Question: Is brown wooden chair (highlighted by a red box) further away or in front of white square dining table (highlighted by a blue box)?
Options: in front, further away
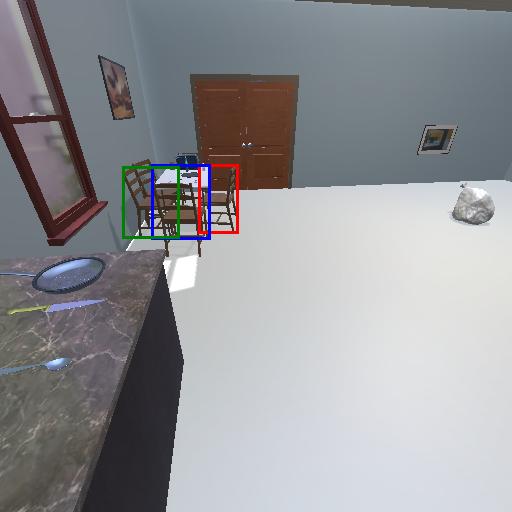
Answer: in front